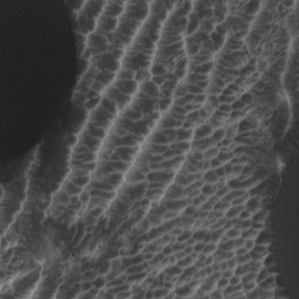
Label: non_frost